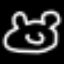
Label: frog